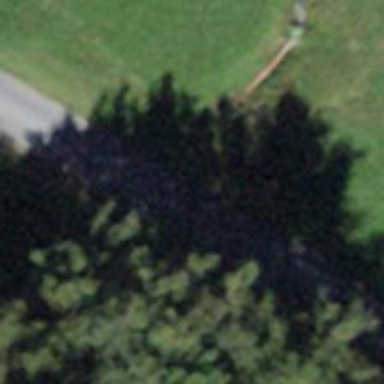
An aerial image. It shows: Culvert tunnel.